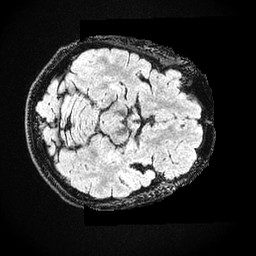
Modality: FLAIR
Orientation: axial
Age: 55
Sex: female
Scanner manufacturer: ge
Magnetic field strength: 3 T
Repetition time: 4.802 s
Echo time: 0.1171 s